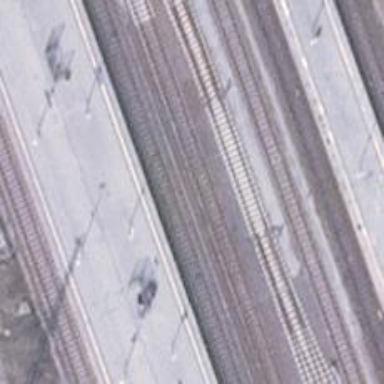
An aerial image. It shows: Station for public transport and railway.